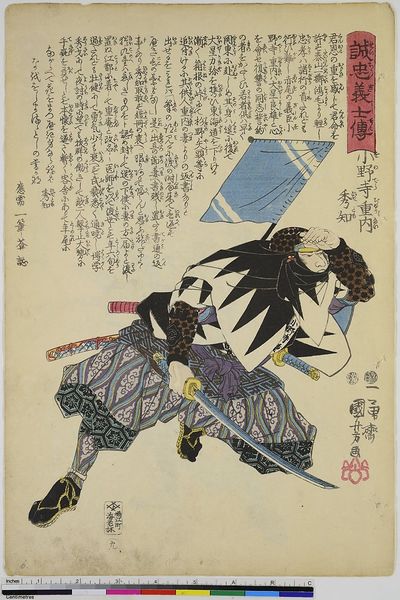
Titel: Onodera Junai Hidekazu, Blatt 9 aus der Serie: Geschichte der loyalen Gefolgsmänner
Künstler: Utagawa Kuniyoshi
Standort: Hamburg
Institution: Museum für Kunst und Gewerbe Hamburg
Schlagwörter: hose, gesten, portrait, person, kopfbedeckung, holzschnitt, japan, schrift, fahne, mimik, posen, druckgraphik, druckgrafik, schwert, säbel, soldat, krieger, ereignis, zeit, farbholzschnitt, situation, ereignisbild, samurai, edo, historische, reproduktionen, druckerzeugnisse, porträt, persönlichkeit, soldatenleben, ukiyo